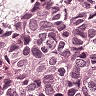
Metastatic tissue present: yes